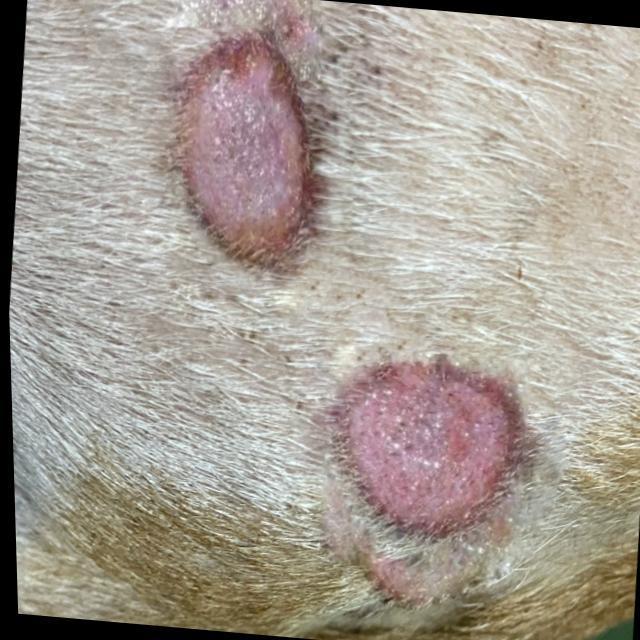
Canine ringworm (Dermatophytosis) — fungal infection caused by Microsporum or Trichophyton. Presents with circular alopecia, scaling, crusting, and broken hairs.